Question:
I have a CheckedListBox, filled with key-value pairs, where users can select tags, for three different options.
I hope I can make this clear...
The user has three different options; lets call them "create 1", "create 2" and "create 3". for each of these "creates" the user can select items from a CheckedListBox (which appears at the click of a button)(which are the corresponding tags of that particular create).
What happens in the code is: the user selects first one "Create", and selects corresponding "tags" in the CheckedListBox. This selection is stored in a List variable. The user then selects "Tags" for the 2nd "create", which, again, are stored in a (different) List. And likewise for the 3rd Create.
What I would like, and am not able to do, is when the 1st create Tag button is clicked again, the appearing CheckedListBox should have those items checked which the user first selected (checked) in his first selection. In other words, if for "Create 1" the Tags "x" and "y" where checked, they should re-appear as checked when the user recalls the CheckedListBox. Even though the CheckedListBox has been used to select the tags for the tag-selection of "create 2" in the mean time. What makes it even trickier, is that tags can have been added in between.
So I would like to be able to connect the CheckedListBox values with those stored in the list variables, and check those items which occur in the List(s).
Hope it's not too confusing, and somebody has a good idea how to do this.
Screenshot of (part of) my form. So each of the top left "Add" buttons make the panel in the bottom appear (which contains the CheckedListBox, among other controls). In the CheckedListbox "cbTags" Tags are selected, and the selection is stored in a variable when the "Done" button is clicked. Clicking the "Done" button also hides the panel again. When all 3 "Add" buttons have been clicked, and corresponding tags have been selected, there are 3 List variables containing key-value pairs. The problem is when one of these "add" buttons is clicked again, the checkedListBox should have those values (which are stored in one of the List variables) checked again.
: You can also see to the right of the CheckedListBox the controls where "Tags" can be added to the CheckedListBox. I'm not sure, and haven't yet tested, but I assume new Items are added to the bottom of the list right? Meaning the indexes of the List don't get out of order.
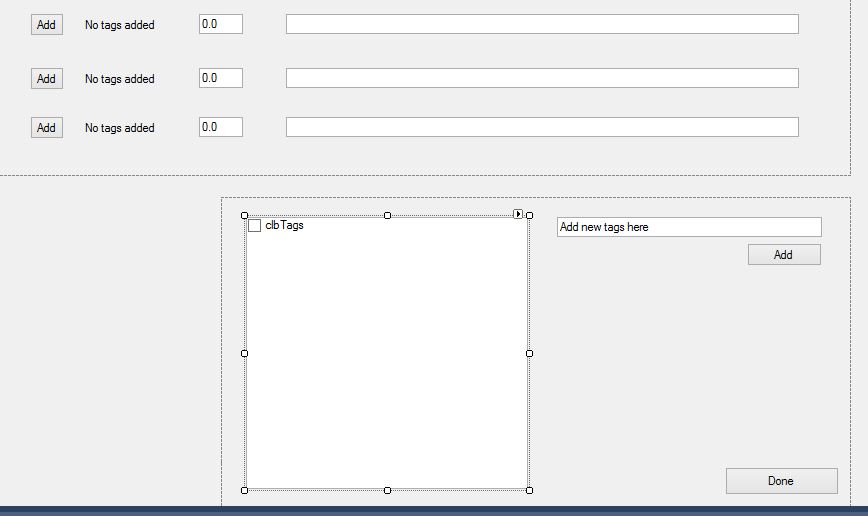
Answer: Without any code source it is more difficult to specify what to do, but as Nadia suggested in comments I would also suggest. Whenever you are about to trigger an event that changes which tags should be displayed in the CheckedListBox items, you should save off a list of indices of the checked items. Each of your "Create" options should have one of these lists saved at some point. Then it's a matter of resetting those tags to a checked state when they are triggered to be re-displayed.
For demonstration purposes, the following example is a simple WinForms application with three buttons to switch the CheckedListBox contents displayed, and another button to add additional items to the currently displayed list.
'''
/// <summary>
/// The index of which dictionary Options are being displayed in the CheckedListBox.
/// </summary>
public int SourceIndex { get; set; }
/// <summary>
/// The array which will contain 3 dictionaries filled with data.
/// </summary>
Dictionary<int, string>[] Options { get; set; }
/// <summary>
/// An array of 3 lists (corrosponding to the Options dictionaries)
/// which will contain the indices of checked Options items.
/// </summary>
List<int>[] Checked { get; set; }
'''
'''
/// <summary>
/// Initialize the Options and add content to each.
/// New up the Checked lists.
/// </summary>
public Form1()
{
InitializeComponent();
this.SourceIndex = -1;
this.checkedListBox1.CheckOnClick = true;
this.Checked = new List<int>[]
{
new List<int>(),
new List<int>(),
new List<int>(),
};
this.Options = new Dictionary<int,string>[3];
// Fruit Options
this.Options[0] = new Dictionary<int, string>();
this.Options[0].Add(0, "Apple");
this.Options[0].Add(1, "Banana");
this.Options[0].Add(2, "Orange");
this.Options[0].Add(3, "Grapes");
// Meat Options
this.Options[1] = new Dictionary<int, string>();
this.Options[1].Add(0, "Beef");
this.Options[1].Add(1, "Chicken");
this.Options[1].Add(2, "Pork");
this.Options[1].Add(3, "Lamb");
// Drink Options
this.Options[2] = new Dictionary<int, string>();
this.Options[2].Add(0, "Milk");
this.Options[2].Add(1, "Water");
this.Options[2].Add(2, "Juice");
this.Options[2].Add(3, "Soda");
}
'''
'''
/// <summary>
/// Save the displayed option's checked items then load the Fruit options to the CheckedListBox.
/// </summary>
/// <param name="sender">Button</param>
/// <param name="e">EventArgs</param>
private void FruitButton_Click(object sender, EventArgs e)
{
this.SaveCheckedStates();
this.LoadOptions(0);
}
/// <summary>
/// Save the displayed option's checked items then load the Meat options to the CheckedListBox.
/// </summary>
/// <param name="sender">Button</param>
/// <param name="e">EventArgs</param>
private void MeatButton_Click(object sender, EventArgs e)
{
this.SaveCheckedStates();
this.LoadOptions(1);
}
/// <summary>
/// Save the displayed option's checked items then load the Drink options to the CheckedListBox.
/// </summary>
/// <param name="sender">Button</param>
/// <param name="e">EventArgs</param>
private void DrinksButton_Click(object sender, EventArgs e)
{
this.SaveCheckedStates();
this.LoadOptions(2);
}
/// <summary>
/// Add an item to the currently displayed Option's items.
/// </summary>
/// <param name="sender">Button</param>
/// <param name="e">EventArgs</param>
private void AddButton_Click(object sender, EventArgs e)
{
if (!string.IsNullOrEmpty(this.textBox1.Text) && this.SourceIndex >= 0)
{
int index = this.Options[this.SourceIndex].Count;
string text = this.textBox1.Text;
this.Options[this.SourceIndex].Add(index, text);
this.SaveCheckedStates();
this.LoadOptions(this.SourceIndex);
}
}
'''
'''
/// <summary>
/// Load the (indexed) Option's items into the CheckedListBox for display.
/// Reset the Checked state for any previously checked.
/// </summary>
/// <param name="index">The index of which Option's items to load.</param>
private void LoadOptions(int index)
{
this.SourceIndex = index;
this.checkedListBox1.Items.Clear();
foreach (KeyValuePair<int, string> item in this.Options[index])
{
this.checkedListBox1.Items.Add(item);
}
foreach (int i in this.Checked[index])
{
this.checkedListBox1.SetItemChecked(i, true);
}
}
/// <summary>
/// The displayed Options are about to change.
/// Save the currently displayed Option's checked item indices.
/// </summary>
private void SaveCheckedStates()
{
if (this.SourceIndex >= 0)
{
this.Checked[this.SourceIndex].Clear();
foreach (int i in this.checkedListBox1.CheckedIndices)
{
this.Checked[this.SourceIndex].Add(i);
}
}
}
'''

The general idea is to refresh the 'CheckedListBox.Items' Every time different contents should be displayed. You could find a way to use data binding, but CheckedListBox won't kindly accept 'Dictionary' as a source. As is, the 'foreach' loops suffice and aren't too taxing. Note that adding items to your dictionary will not compromise the indexing order, but if you plan on doing any inserting/sorting/deleting of Option items, then you'll need to compensate for those changes in your Checked indices list.
This is just a crude example. If there are optimizations to be had, hopefully someone will edit them in.